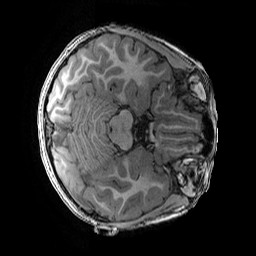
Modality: T1w
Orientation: axial
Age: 9
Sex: female
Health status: ill
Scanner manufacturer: ge
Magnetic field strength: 3 T
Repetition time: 0.007664 s
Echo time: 0.00342 s